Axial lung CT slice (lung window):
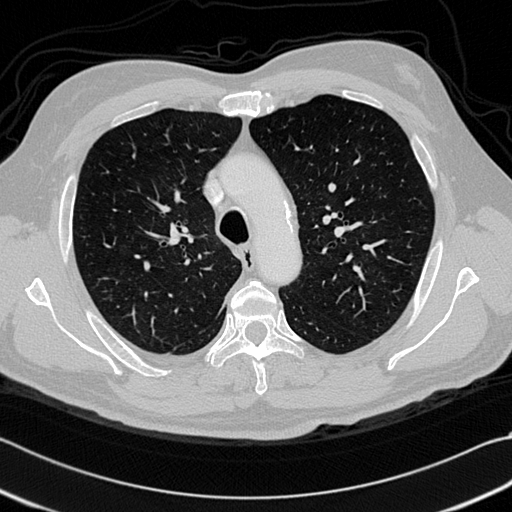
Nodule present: no